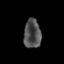
Tissue: prostate
Cell type: Epithelial cells
Senescence score: 0.3572
Nuclear area (px): 484
Mean DAPI intensity: 80.463